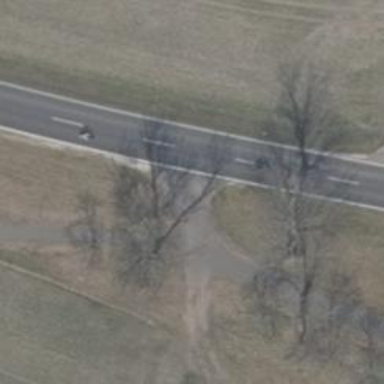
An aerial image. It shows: Asphalt path.